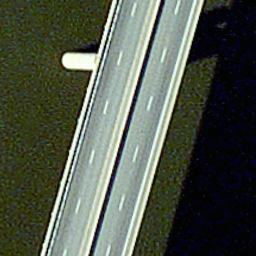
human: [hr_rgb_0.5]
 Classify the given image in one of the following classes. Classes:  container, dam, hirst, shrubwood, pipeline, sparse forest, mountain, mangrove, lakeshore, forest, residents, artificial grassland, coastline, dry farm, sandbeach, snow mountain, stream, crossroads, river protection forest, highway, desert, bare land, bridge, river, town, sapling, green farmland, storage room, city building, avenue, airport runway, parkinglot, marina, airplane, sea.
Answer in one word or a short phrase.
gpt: bridge